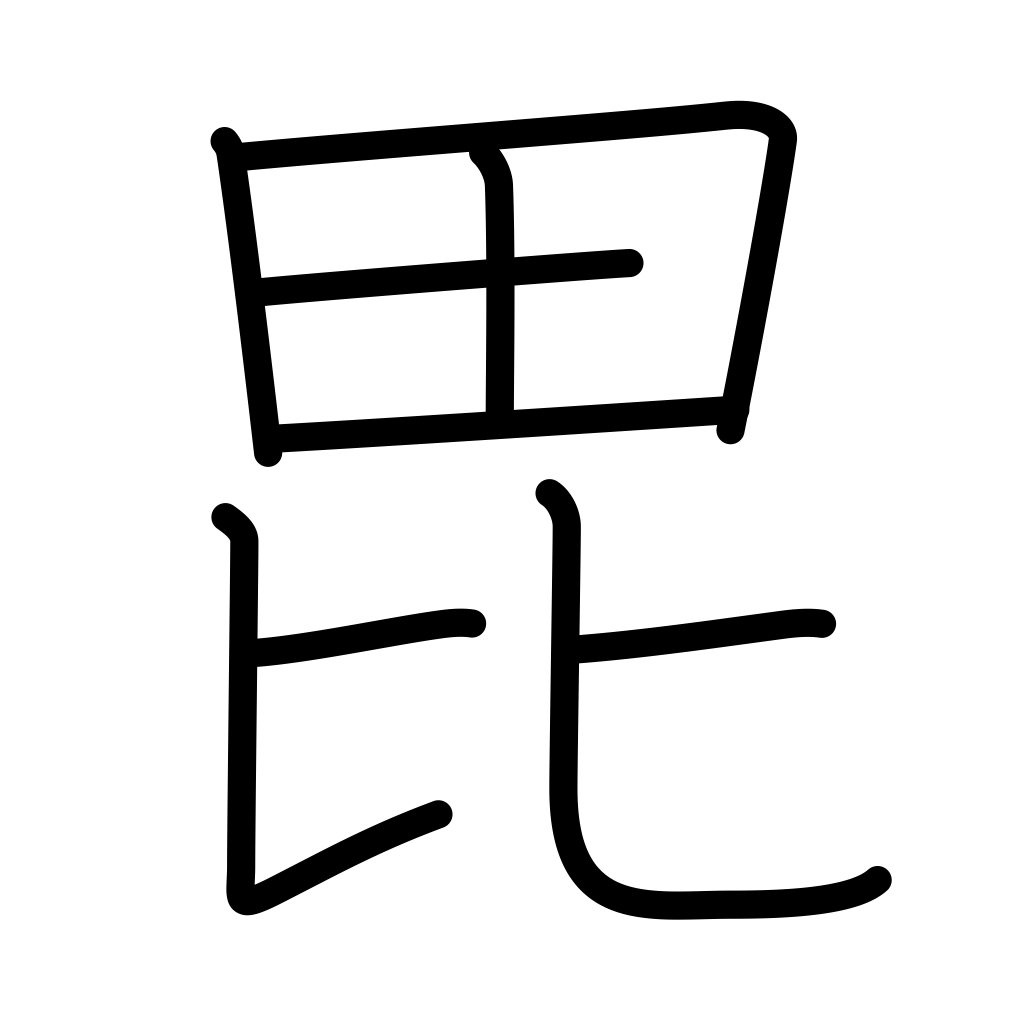
Meaning: help, assist